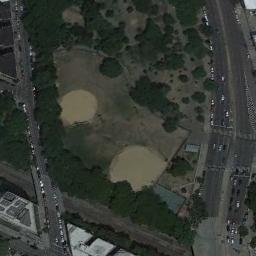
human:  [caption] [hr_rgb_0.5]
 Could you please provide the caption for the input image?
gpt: Two baseball diamonds are surrounded by many trees with two roads pass by .

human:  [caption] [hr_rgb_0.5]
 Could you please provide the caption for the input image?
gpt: In the picture there is a baseball field and a parking lot .

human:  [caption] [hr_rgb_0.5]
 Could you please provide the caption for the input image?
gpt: Two baseball diamonds of different sizes on the lawn with some trees and roads around them .

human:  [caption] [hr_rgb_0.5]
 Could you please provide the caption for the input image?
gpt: There are two baseball diamonds in the wasteland surrounded by the houses and roads and forests .

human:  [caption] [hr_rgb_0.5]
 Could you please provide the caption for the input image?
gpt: Many trees are beside the two baseball diamonds .